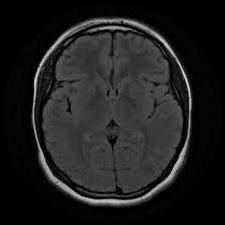
Label: notumor